Question: I've been given a couple VS solutions to replicate a build on my system. I've updated all the needed references, including the connection string and once I tell VS2012 to build I get no errors.
The weird thing is once I tell 'Run', the app won't load and I get MySQL related errors in terms of, for example, 'MySQLConnection is not defined' or 'MySQLCommand is not defined'.
On "code view" I can tell on the MySQL Go to definition and object browser opens up perfectly, so I can't figure what is the problem with this thing.
How can I solve this?
Best Regards,
Celso Santos
### EDIT:
By popular demand (not really popular, but you get the point :P ), here is a sample of the code:
'''
Imports System.Data
Imports MySql.Data
Imports XXXXX.dataAccess.MySql
Public Shared Function CarregarEmpresas_grupo(Optional ByVal filtro As String = "", Optional ByVal ordem As String = "") As IDataReader
Dim cn As MySqlConnection = Nothing
Dim sql As String
Dim comm As MySqlCommand = Nothing
Dim reader As MySqlDataReader
Try
cn = getConnection()
If filtro <> "" Then filtro = " WHERE " & filtro
If ordem <> "" Then ordem = " ORDER BY " & ordem
sql = String.Format(EMPRESAS_GRUPO_SELECTALL, filtro, ordem)
comm = New MySqlCommand(sql, cn)
comm.CommandType = TipoComando
reader = comm.ExecuteReader()
Catch ex As Exception
Throw New Exception("Erro a obter dados da base de dados: " & ex.Message, ex)
Finally
If cn.State = Data.ConnectionState.Open Then
cn.Close()
cn.Dispose()
End If
End Try
Return reader
End Function
'''
(XXXXX.dataAccess.MySql is obfuscated by confidentiality matters)
And a screenshot of the error:

The error that displays Line28 is the equivalent of line 5 in the sample code I gave.
So given this, can anyone help? It's really a strange problem being abe to 'Go to definition' and open up everything correctly in Object Browser and not getting a single error during build but once the application is started get these errors.
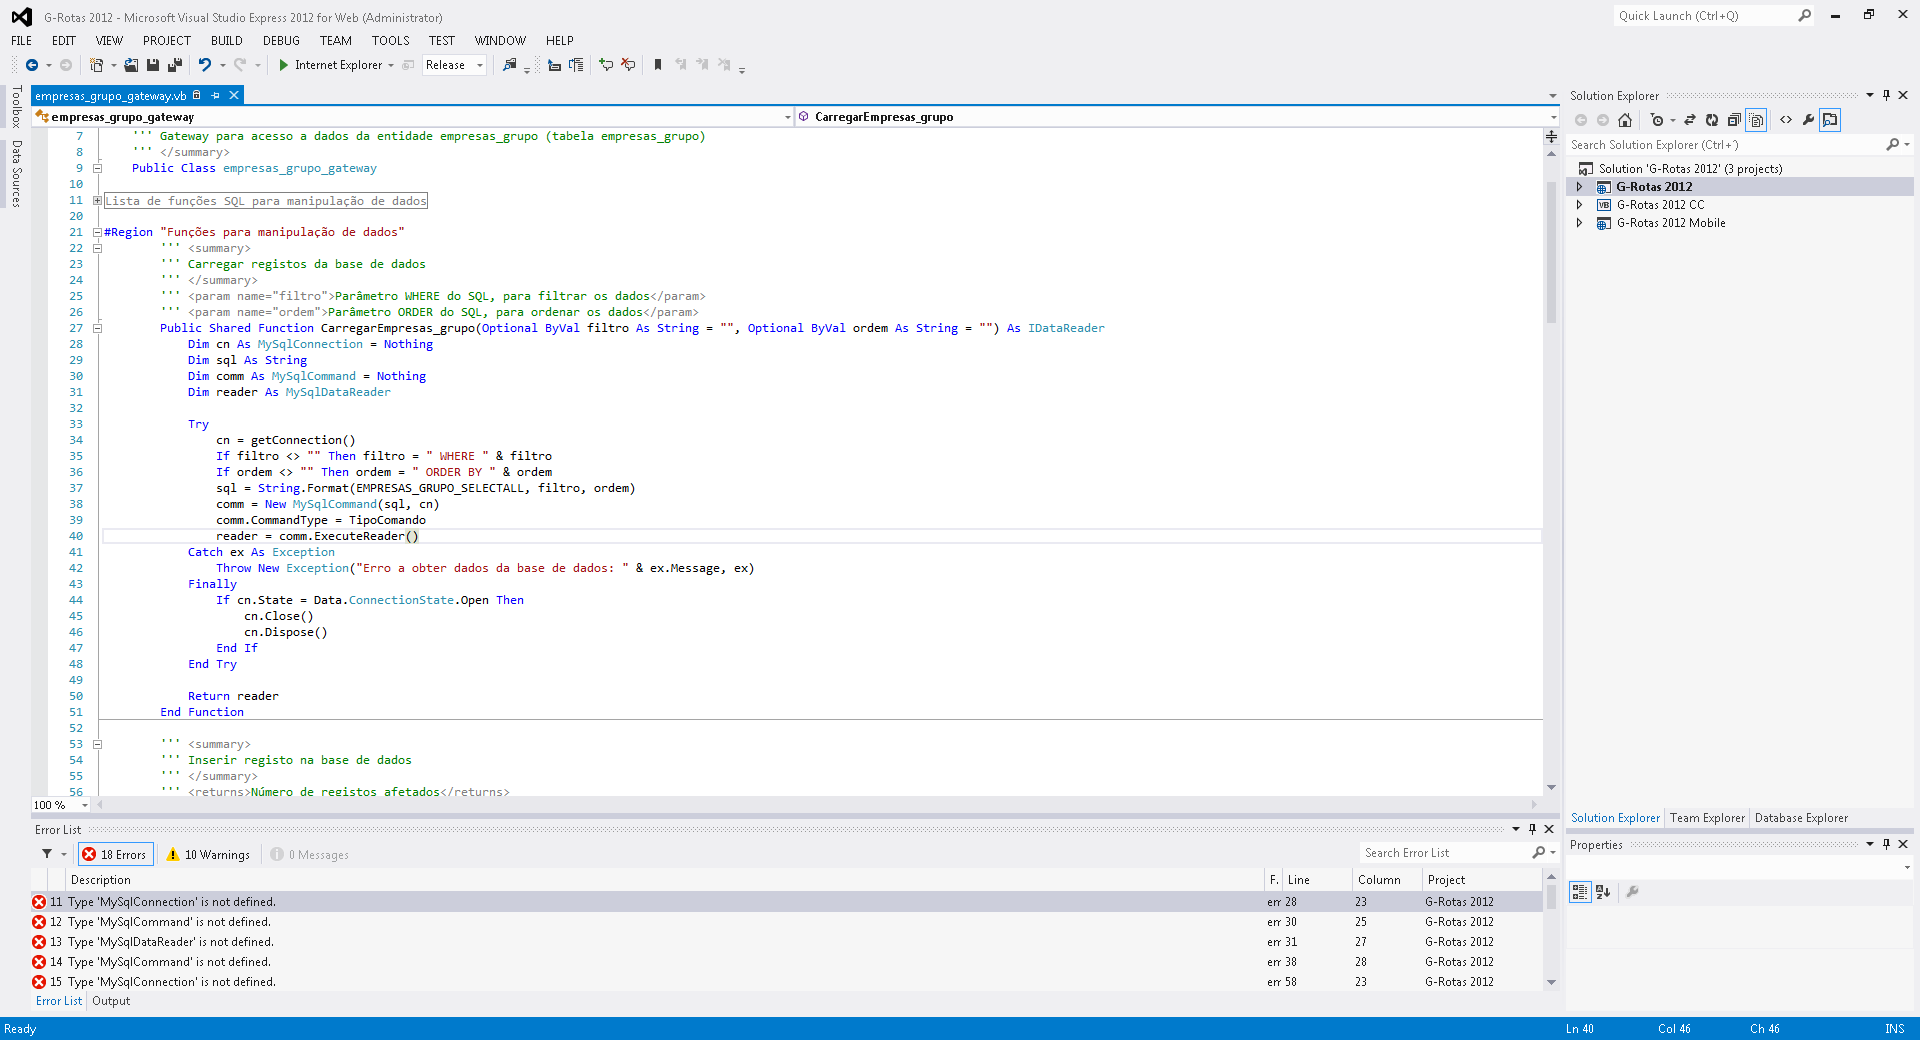
Answer: I fixed the error by importing the "next level" of the MySQL.Data, specific to that error (MySQL.Data.Command I believe [it's been too long since I posted the question and fixes the error but I wanted to leave an answer in case anybody else faces this problem])